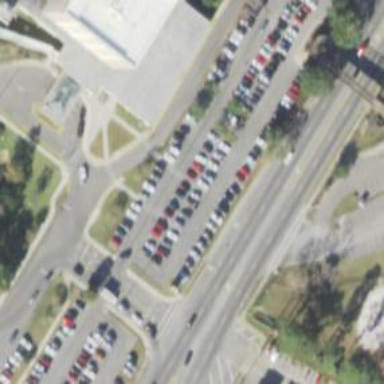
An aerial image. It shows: Parking space is available.